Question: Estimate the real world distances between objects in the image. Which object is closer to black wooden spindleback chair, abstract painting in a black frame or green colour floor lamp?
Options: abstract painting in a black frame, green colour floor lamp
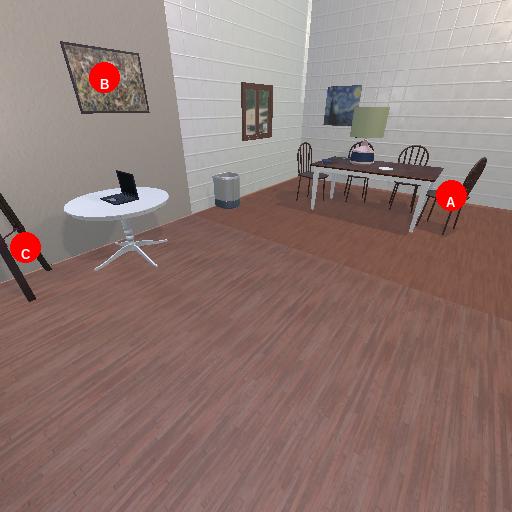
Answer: abstract painting in a black frame